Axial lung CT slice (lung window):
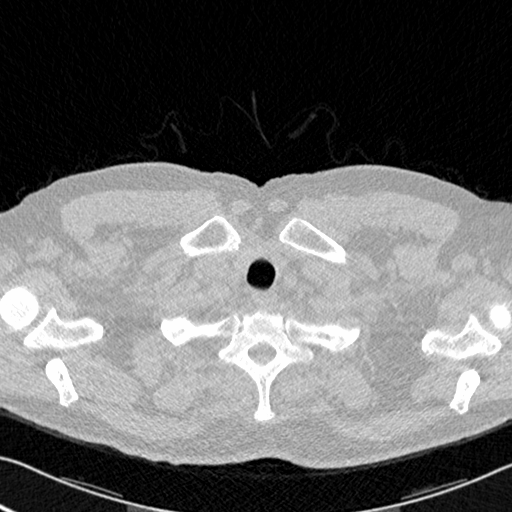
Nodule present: no